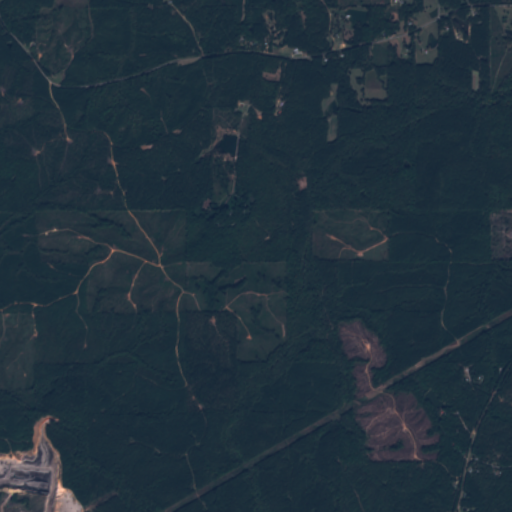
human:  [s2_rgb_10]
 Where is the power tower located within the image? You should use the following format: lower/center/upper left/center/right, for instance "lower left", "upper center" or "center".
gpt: The power tower is located in the lower right of the image.
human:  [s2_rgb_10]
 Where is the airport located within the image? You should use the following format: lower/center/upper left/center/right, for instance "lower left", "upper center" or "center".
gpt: There is no airport in the image.